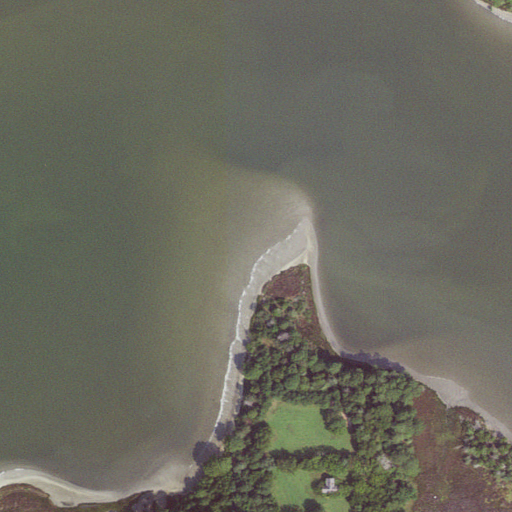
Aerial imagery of cape in Virginia named Young Point containing open water, woody wetlands, herbaceous wetlands, open development, and evergreen forest